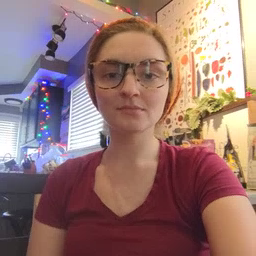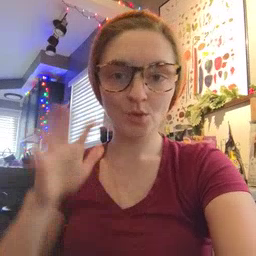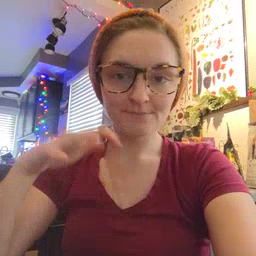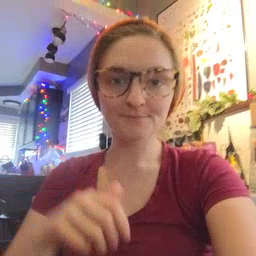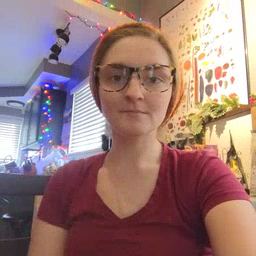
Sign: rain